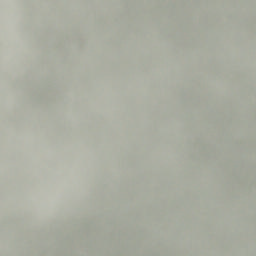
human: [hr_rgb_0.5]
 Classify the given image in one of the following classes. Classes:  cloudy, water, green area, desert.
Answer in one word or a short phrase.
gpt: cloudy